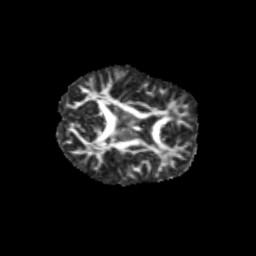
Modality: FA
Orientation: axial
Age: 11
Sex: female
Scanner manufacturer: siemens
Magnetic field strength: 3 T
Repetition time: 3.8 s
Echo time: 0.07 s